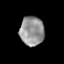
Tissue: prostate
Cell type: T cells
Senescence score: 0.3604
Nuclear area (px): 694
Mean DAPI intensity: 147.585